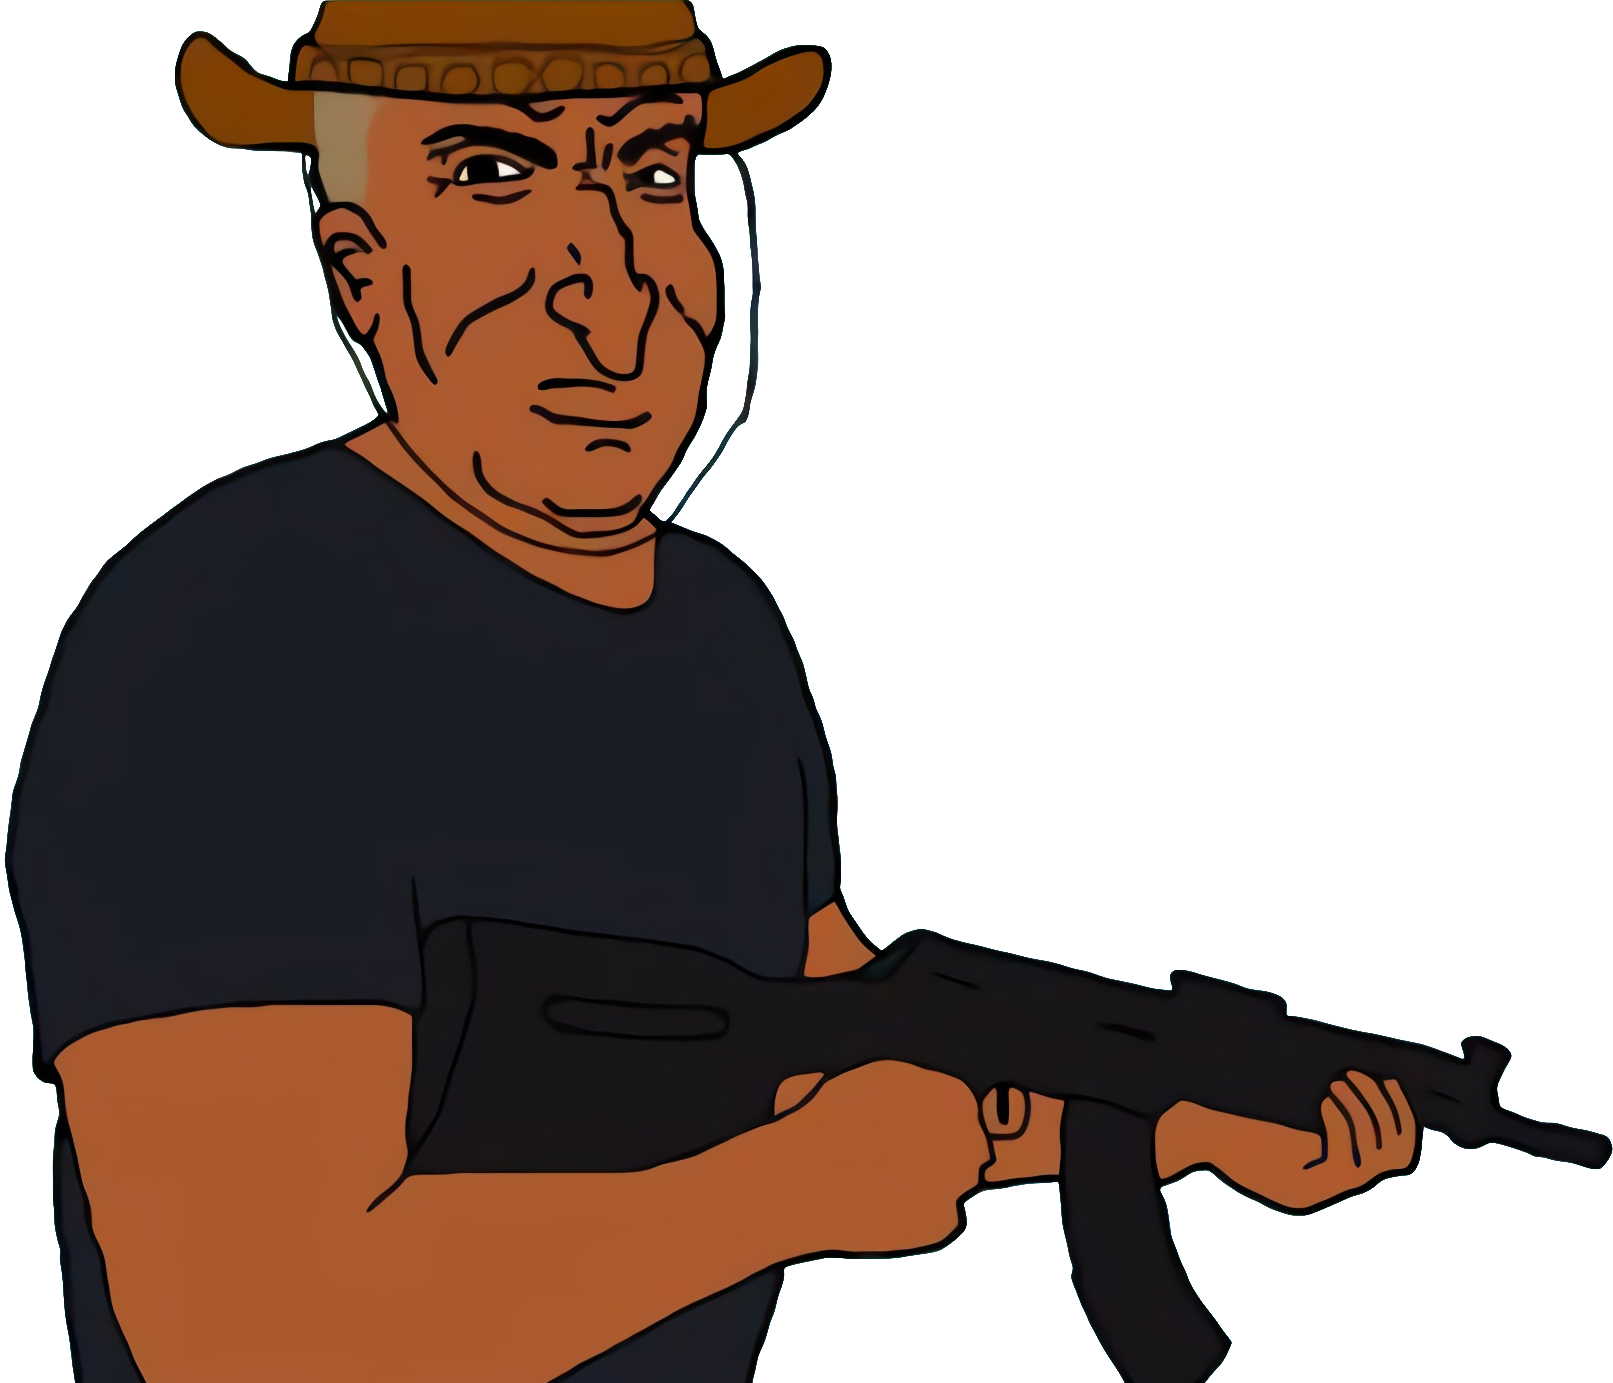
Label: 5_Bruce